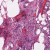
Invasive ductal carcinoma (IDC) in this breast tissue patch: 1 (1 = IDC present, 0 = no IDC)